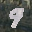
Label: 9